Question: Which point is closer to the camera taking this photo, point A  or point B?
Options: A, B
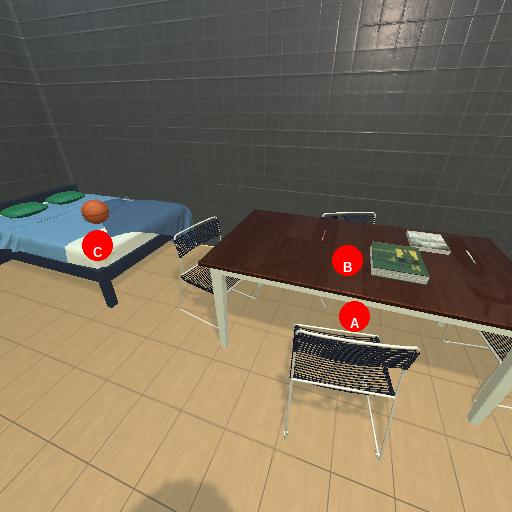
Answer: A